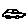
Label: car